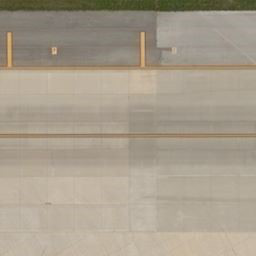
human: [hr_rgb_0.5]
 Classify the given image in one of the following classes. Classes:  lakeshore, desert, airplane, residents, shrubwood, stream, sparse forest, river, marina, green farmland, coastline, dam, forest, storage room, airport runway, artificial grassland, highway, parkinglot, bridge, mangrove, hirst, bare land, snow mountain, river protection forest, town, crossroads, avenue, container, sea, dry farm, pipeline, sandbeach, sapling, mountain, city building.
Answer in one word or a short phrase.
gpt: airport runway